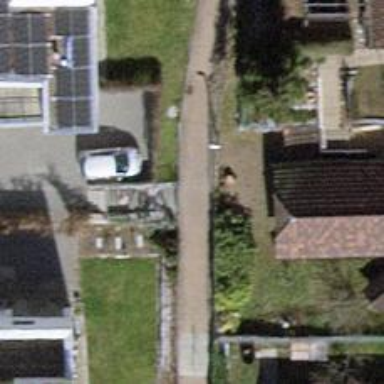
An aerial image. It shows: Set of steps on the road.